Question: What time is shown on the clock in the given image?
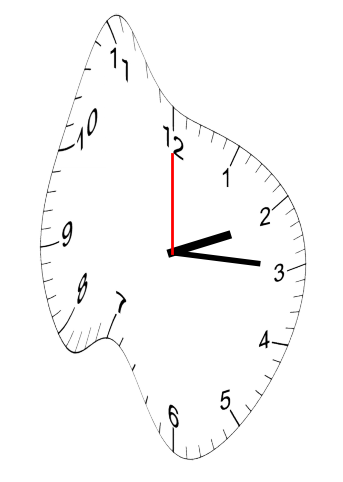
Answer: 02:15:00